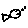
Label: fish